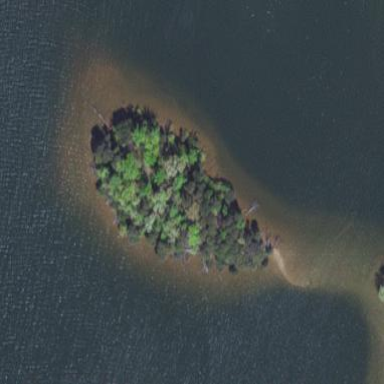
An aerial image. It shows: Islet surrounded by woodland.